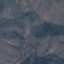
Land use / land cover class: HerbaceousVegetation